Question: I like to make services execute two task in a regular time, is it possible? By the structure following, is it true? Actually I has tested it and it give me error...or I should embedded all task into a timer task??
Another question I like to ask is how could I get user's username from Service? This is because I need user's username to check and update something from the tasks.The user's username can be obtained in login.java which authenticate user identity, but the Service has run before user access into the application, then how could I get user's username from Service?
When MyService.class is run, a Timer.class is pop-up suddenly and error given..

The error logcat:
'''
11-29 03:21:44.102: E/AndroidRuntime(15496): FATAL EXCEPTION: Timer-0
11-29 03:21:44.102: E/AndroidRuntime(15496): java.lang.RuntimeException: Can't create handler inside thread that has not called Looper.prepare()
11-29 03:21:44.102: E/AndroidRuntime(15496): at android.os.Handler.<init>(Handler.java:121)
11-29 03:21:44.102: E/AndroidRuntime(15496): at android.location.LocationManager$ListenerTransport$1.<init>(LocationManager.java:173)
11-29 03:21:44.102: E/AndroidRuntime(15496): at android.location.LocationManager$ListenerTransport.<init>(LocationManager.java:173)
11-29 03:21:44.102: E/AndroidRuntime(15496): at android.location.LocationManager._requestLocationUpdates(LocationManager.java:579)
11-29 03:21:44.102: E/AndroidRuntime(15496): at android.location.LocationManager.requestLocationUpdates(LocationManager.java:446)
11-29 03:21:44.102: E/AndroidRuntime(15496): at com.example.android.project.MyService$2.run(MyService.java:107)
11-29 03:21:44.102: E/AndroidRuntime(15496): at java.util.Timer$TimerImpl.run(Timer.java:284)
'''
Thanks in advance..
here is my code:
'''
public class MyService extends Service{
int counter = 0;
static final int UPDATE_INTERVAL = 15000;
private Timer timer = new Timer();
DefaultHttpClient httpclient;
HttpPost httppost;
String line,result;
HttpResponse response;
InputStream is;
BufferedReader reader;
StringBuilder sb;
final static String MY_ACTION = "MY_ACTION";
LocationManager lm;
LocationListener locationListener;
@Override
public IBinder onBind(Intent arg0) {
// TODO Auto-generated method stub
return null;
}
public int onStartCommand(Intent intent, int flags, int startId){
doSomethingRepeatedly();
doUpdateLocation();
return START_STICKY;
}
private void doSomethingRepeatedly(){
timer.scheduleAtFixedRate(new TimerTask(){
public void run(){
// Log.d("MyService", String.valueOf(++counter));
try{
httpclient = new DefaultHttpClient();
httppost = new HttpPost("http://www.kryptoquest.com/testing/checking.php");
response = httpclient.execute(httppost);
is = response.getEntity().getContent();
}catch(Exception e){
Log.e("log_tag", "Error:"+e.toString());
}
//convert response to string
try{
reader = new BufferedReader(new InputStreamReader(is,"iso-8859-1"),8);
sb = new StringBuilder();
line = null;
while ((line = reader.readLine()) != null) {
sb.append(line + "
");
}
Log.d("test",sb.toString());
is.close();
result = sb.toString();
Intent intent = new Intent();
intent.setAction(MY_ACTION);
intent.putExtra("DATAPASSED", result);
sendBroadcast(intent);
}catch(Exception e){
Log.e("log_tag", "Error converting result "+e.toString());
}
}
},10000,UPDATE_INTERVAL);
}
private void doUpdateLocation(){
timer.scheduleAtFixedRate(new TimerTask(){
public void run(){
lm = (LocationManager)getSystemService(Context.LOCATION_SERVICE);
locationListener = new MyLocationListener();
lm.requestLocationUpdates(LocationManager.NETWORK_PROVIDER, 60000, 1000, locationListener);
}
},10000,UPDATE_INTERVAL);
}
private class MyLocationListener implements LocationListener{
@Override
public void onLocationChanged(Location arg0) {
if(arg0!=null){
final String lat = String.valueOf(arg0.getLatitude());
final String lon = String.valueOf(arg0.getLongitude());
new Thread(){
public void run(){
try{
DefaultHttpClient httpclient = new DefaultHttpClient();
HttpPost httppost = new HttpPost("http://www.kryptoquest.com/tracker/getLocation.php");
ArrayList<NameValuePair> nameValuePairs = new ArrayList<NameValuePair>(2);
nameValuePairs.add(new BasicNameValuePair("Latitude", lat));
nameValuePairs.add(new BasicNameValuePair("Longitude", lon));
Log.d("Latitude",lat);
Log.d("Longitude",lon);
httppost.setEntity(new UrlEncodedFormEntity(nameValuePairs));
httpclient.execute(httppost);
}catch(Exception e){
Log.e("log_tag", "Error:"+e.toString());
}
}
}.start();
lm.removeUpdates(locationListener);
}
}
@Override
public void onProviderDisabled(String provider) {
// TODO Auto-generated method stub
}
@Override
public void onProviderEnabled(String provider) {
// TODO Auto-generated method stub
}
@Override
public void onStatusChanged(String provider, int status, Bundle extras) {
// TODO Auto-generated method stub
}
}
public void onDestroy(){
super.onDestroy();
if(timer != null){
timer.cancel();
}
Toast.makeText(this, "Service Destroyed", Toast.LENGTH_SHORT).show();
}
}
'''
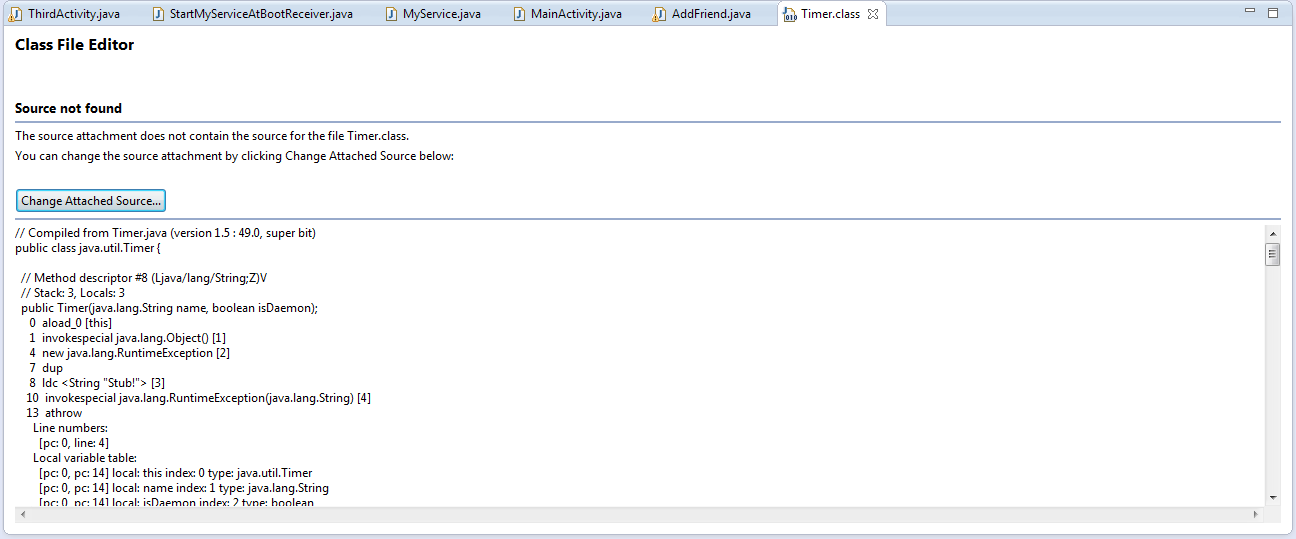
Answer: We have two way to share data between Activity or Service :
Use <URL> for Storing username in Service or read it within Activity
use <URL>
See this tutorial for Communication between service and activity
<URL>
<URL>
your first Question is not clear if you post logcat then it's easy to solve first issue.